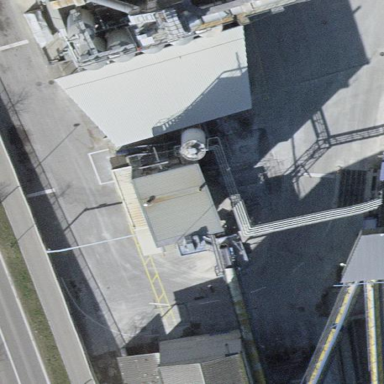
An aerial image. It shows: Industrial building.